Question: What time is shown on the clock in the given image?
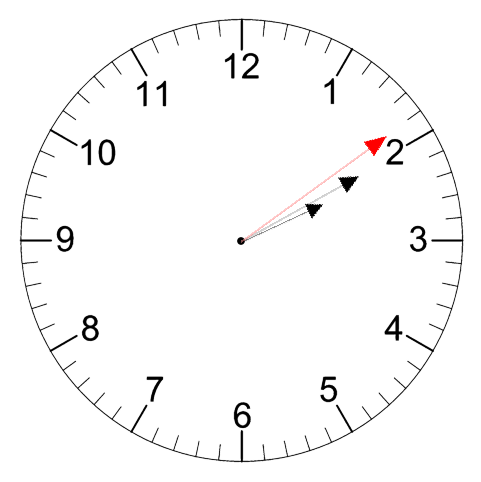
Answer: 02:10:09